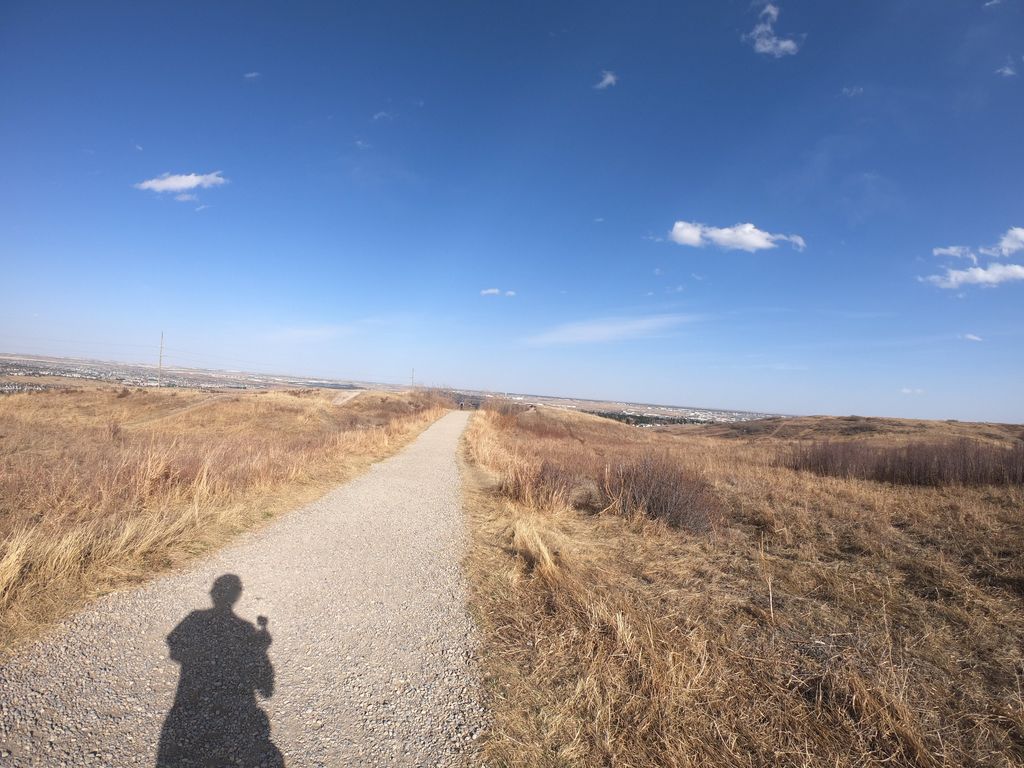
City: calgary